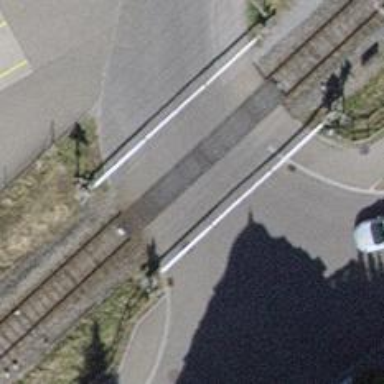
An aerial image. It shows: Full barrier level crossing on railway.